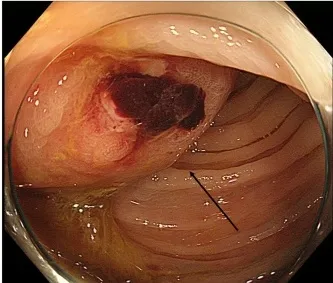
Colonoscopic findings. . (a) Many ulcers (black arrow) were confirmed at the transverse colon at the splenic flexure.
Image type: endoscopy (gi_endoscopy)